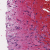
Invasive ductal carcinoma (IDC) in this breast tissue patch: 0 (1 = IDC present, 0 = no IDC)